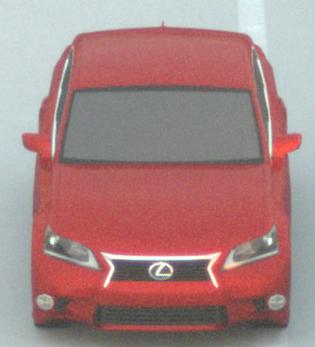
Make: Lexus
Model: GS 250
Detailed model: GS (L10)
Model produced from: 2012/06
Model produced until: 2013/12
Doors: 4
Color: red
Road condition: dry road
Daytime: sunrise or sunset
Contrast: medium contrast